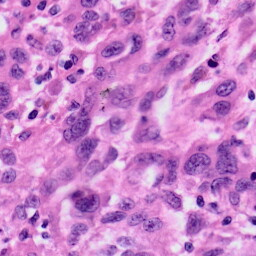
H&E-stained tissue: Skin